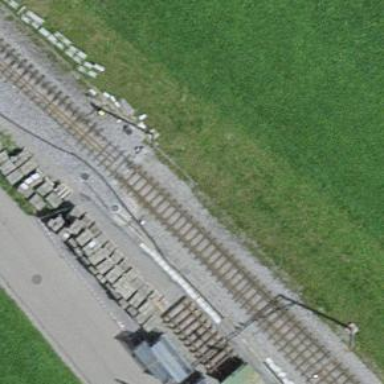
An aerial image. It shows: Railway switch.